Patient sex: M
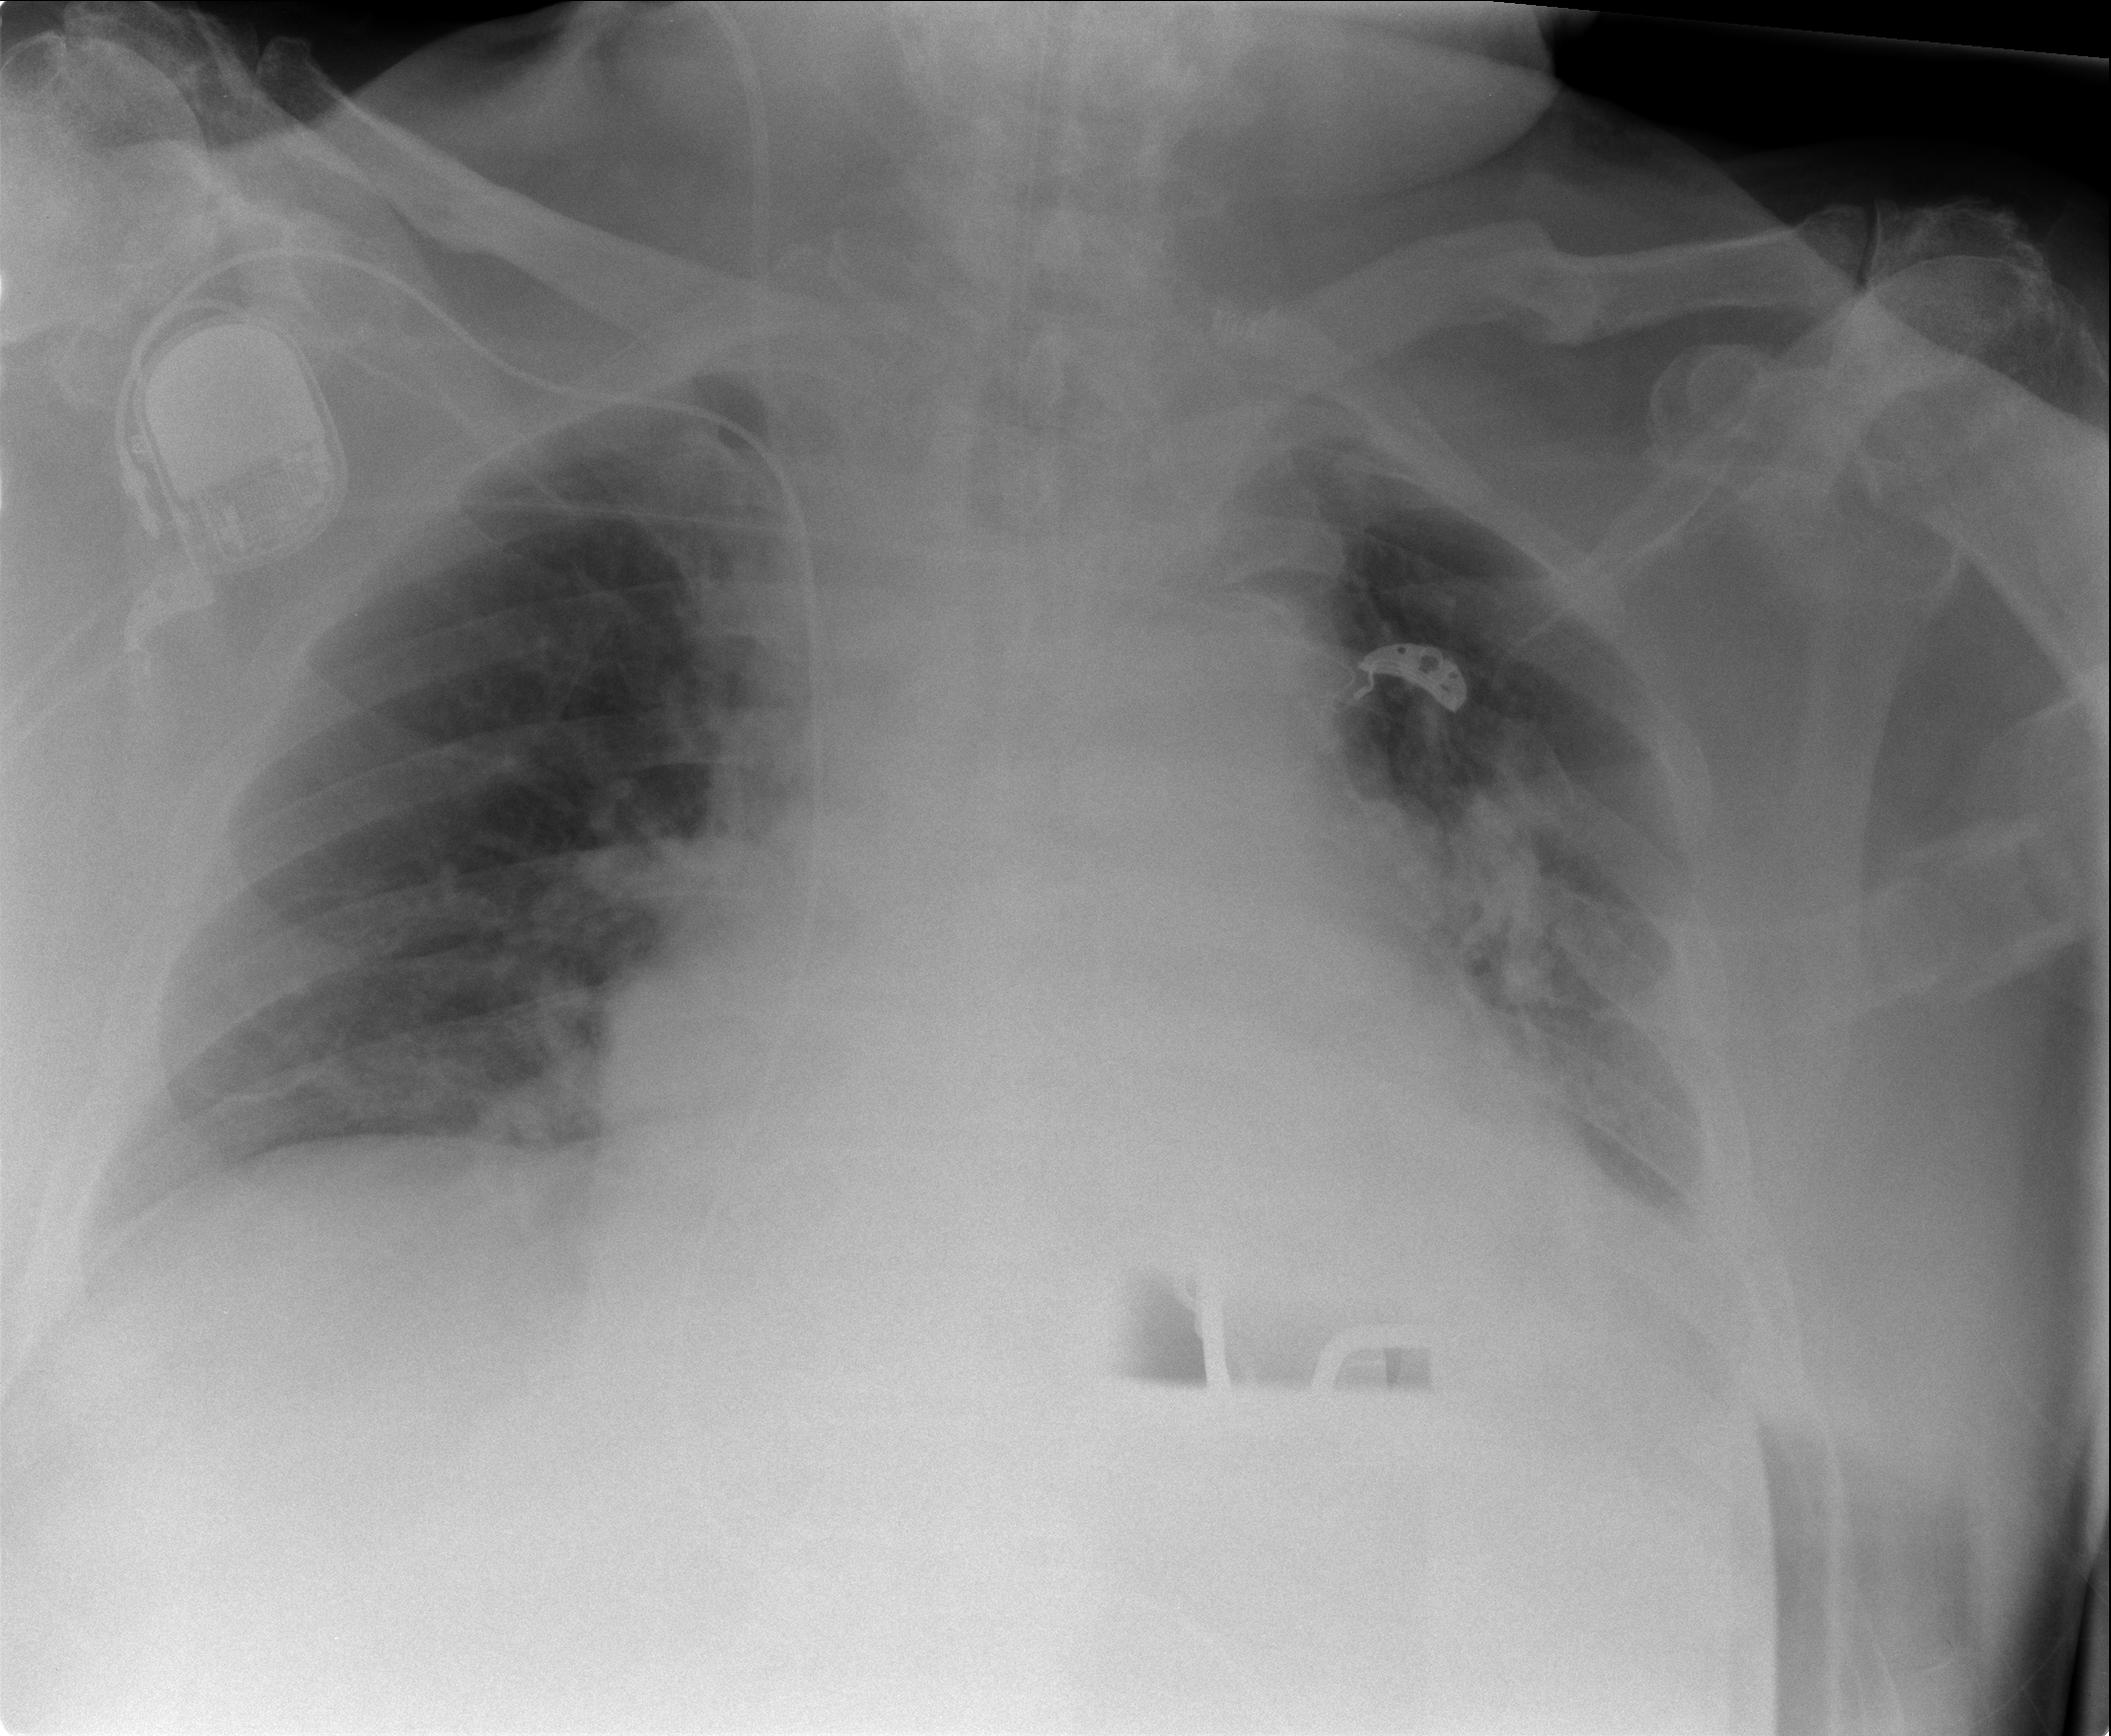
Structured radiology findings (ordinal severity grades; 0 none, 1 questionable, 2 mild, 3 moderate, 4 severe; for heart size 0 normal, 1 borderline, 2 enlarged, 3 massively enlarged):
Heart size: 2
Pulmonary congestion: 2
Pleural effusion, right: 0
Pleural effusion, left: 2
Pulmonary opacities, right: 0
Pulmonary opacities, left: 0
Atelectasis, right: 0
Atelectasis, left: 2